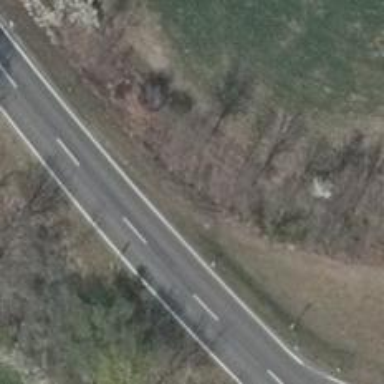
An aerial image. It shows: Secondary road with asphalt surface.